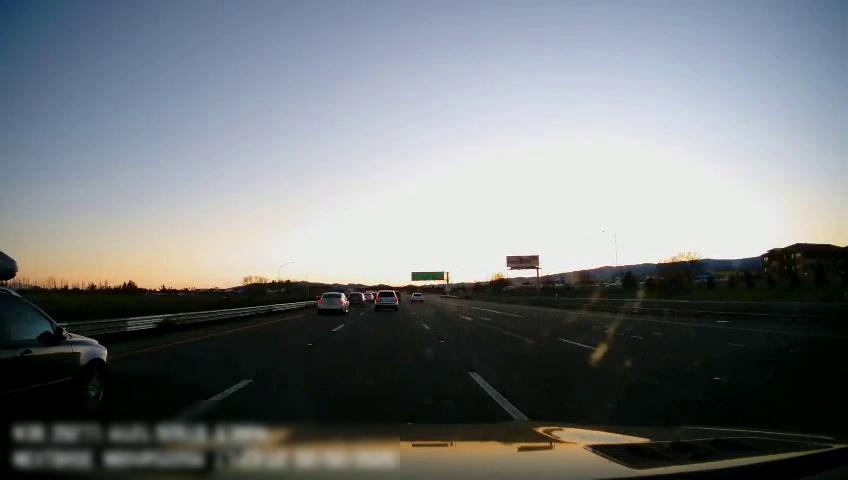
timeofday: Dusk/Dawn/Twilight
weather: Cloudy
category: Drivable Space
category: Vehicles | SUV
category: Vehicles | Car
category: Vehicles | SUV
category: Vehicles | Car
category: Vehicles | Car
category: Vehicles | SUV
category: Vehicles | SUV
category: Lanes | Alternate Lane
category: Lanes | Current Lane
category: Lanes | Current Lane
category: Lanes | Alternate Lane
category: Lanes | Alternate Lane
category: Traffic | Signs